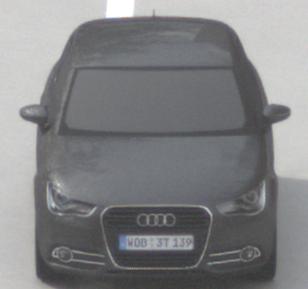
Make: Audi
Model: A1 Sportback 1.2 TFSI
Detailed model: A1 (8X) Sportback
Model produced from: 2012/03
Model produced until: 2014/11
Doors: 5
Color: gray
Road condition: dry road
Daytime: morning or afternoon
Contrast: low contrast